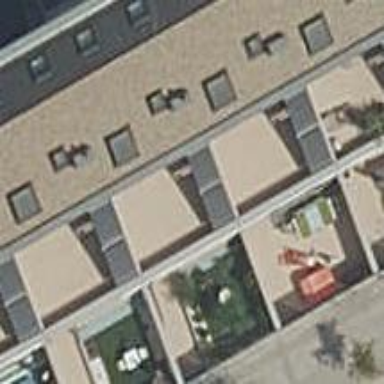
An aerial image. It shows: Residential building.